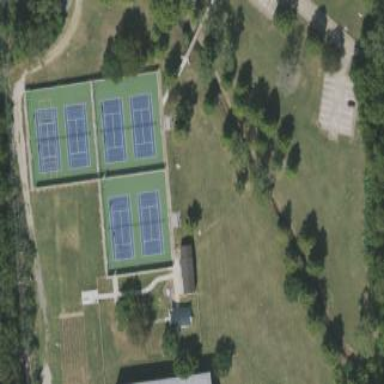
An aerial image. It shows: Tennis court in leisure pitch.